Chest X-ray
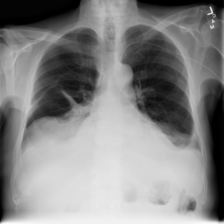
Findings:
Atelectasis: negative
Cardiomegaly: negative
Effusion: positive
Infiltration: negative
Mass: negative
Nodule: negative
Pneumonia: negative
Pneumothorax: negative
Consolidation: negative
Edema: negative
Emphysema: negative
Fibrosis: negative
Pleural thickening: negative
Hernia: negative